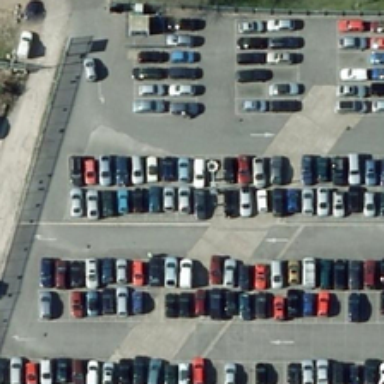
Automobiles are parked side by side on the parking lot .